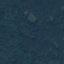
Land use / land cover: Forest